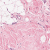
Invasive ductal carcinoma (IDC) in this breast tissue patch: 0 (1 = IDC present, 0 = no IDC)